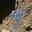
Label: 9